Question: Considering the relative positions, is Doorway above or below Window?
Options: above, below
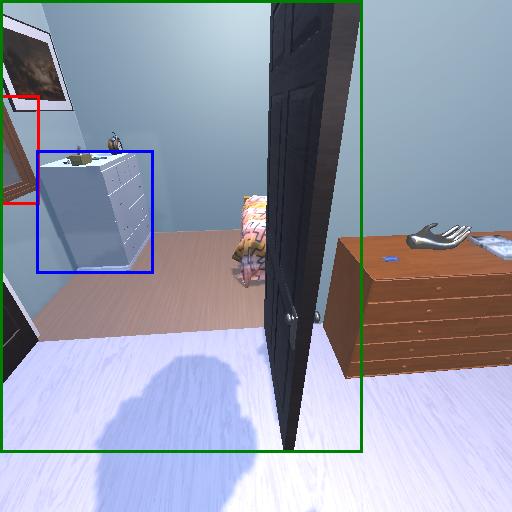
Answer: above